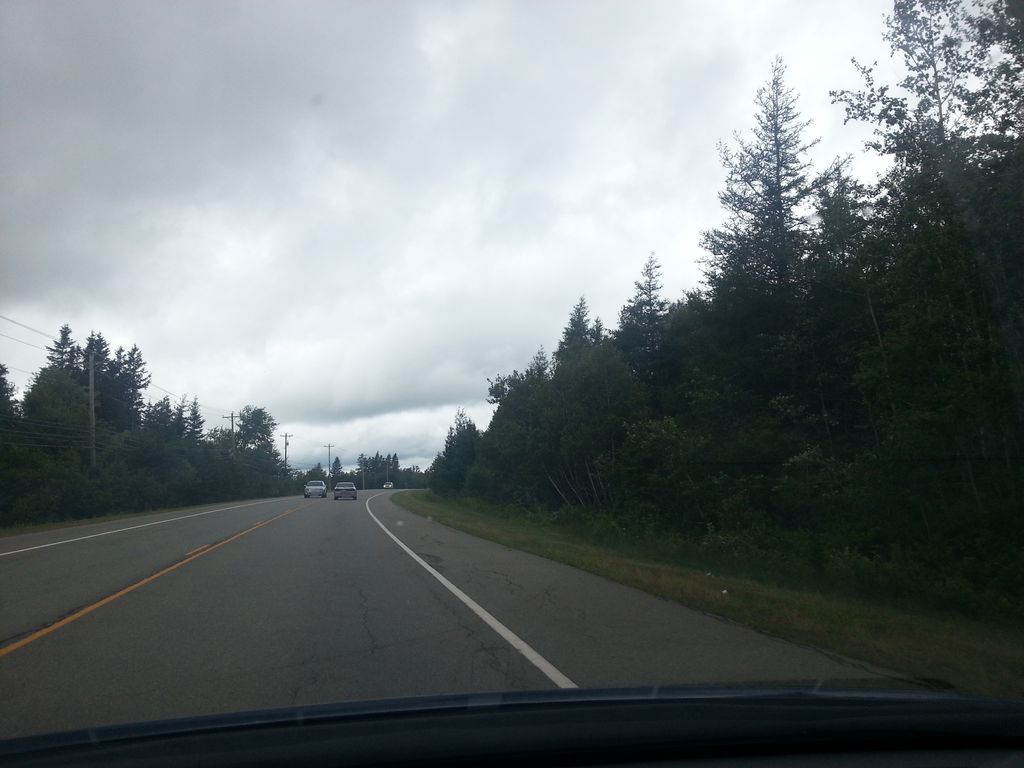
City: charlottetown